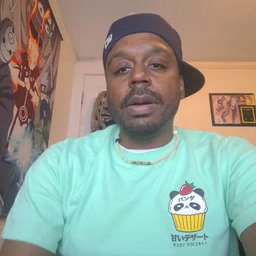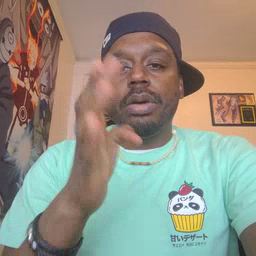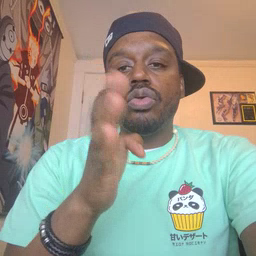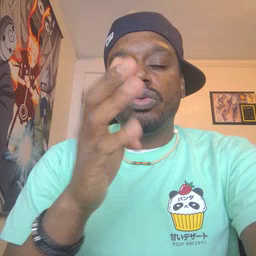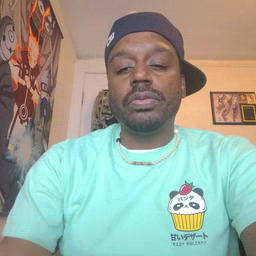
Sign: blue